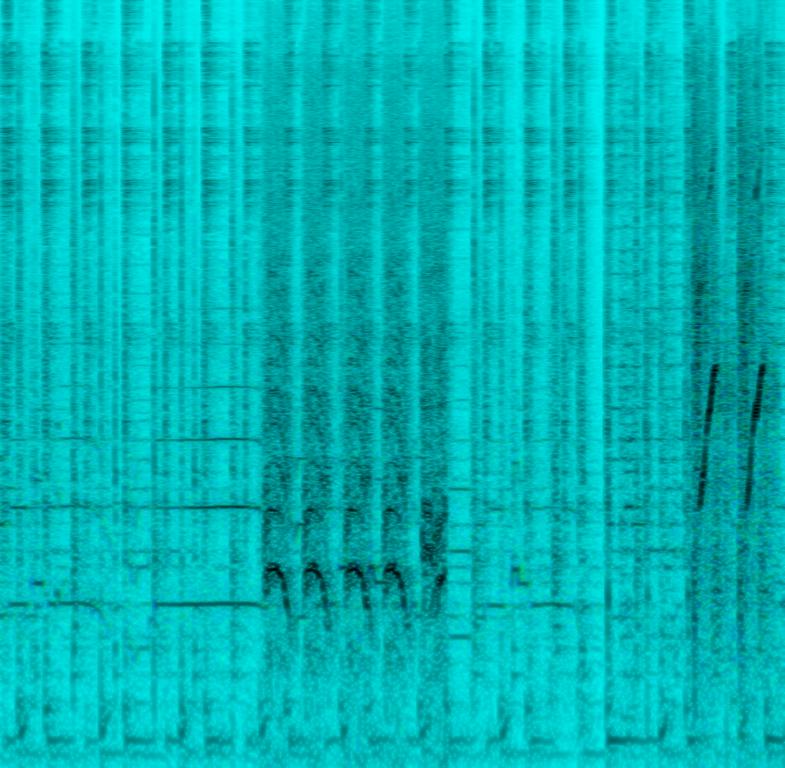
A male singer sings this  Telugu folk song. The tempo pop is medium  with a tambourine, tabla and other south Indian percussion playing steadily, along with string instrument harmony. The song is a folk tune and probably a courtship song. The song has loud sound effects which are funny. The audio quality is poor.